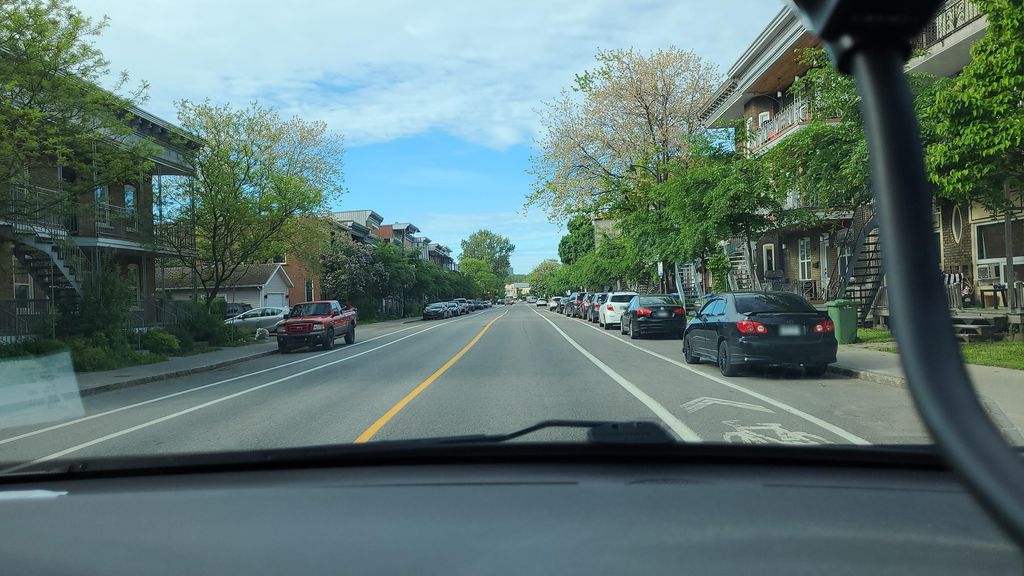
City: quebec_city